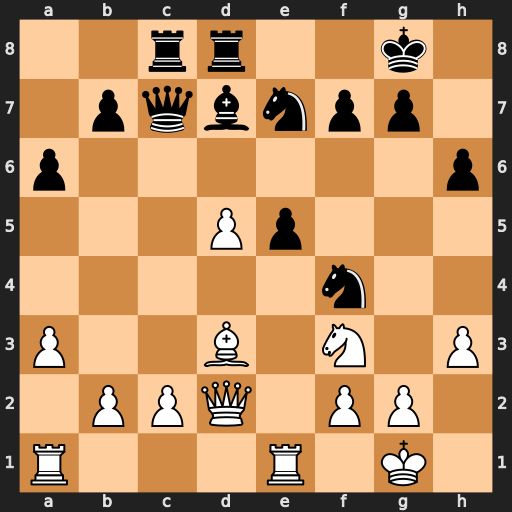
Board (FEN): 2rr2k1/1pqbnpp1/p6p/3Pp3/5n2/P2B1N1P/1PPQ1PP1/R3R1K1
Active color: w
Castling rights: -
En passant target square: -
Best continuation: d6 Qxd6 Bh7+ Kxh7 Qxd6